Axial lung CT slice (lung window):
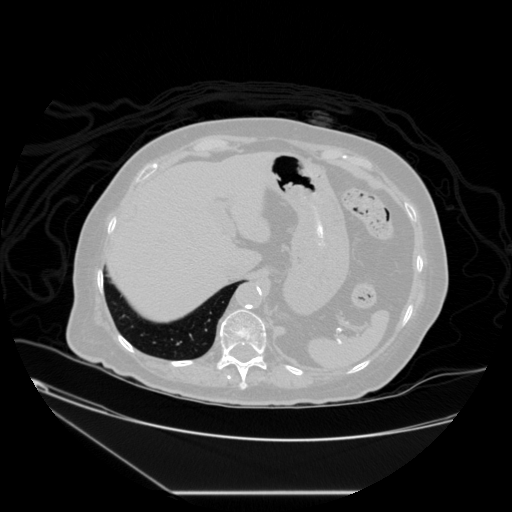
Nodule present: no